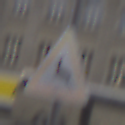
Verkehrszeichen: WildwechselRechts
Umgebung: Outdoor, Urban
Tageszeit: Midday
Wetter: Overcast
Licht: Natural
Jahreszeit: NotSpecified
Kontrast: LowContrast